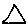
Label: triangle